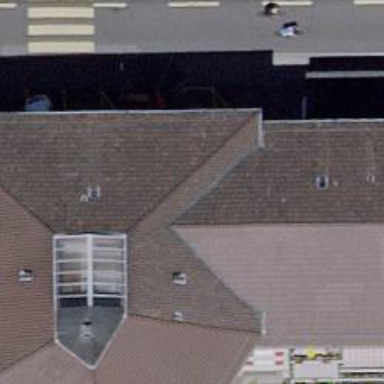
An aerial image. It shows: Bicycle parking area with wall loops for securing bikes.